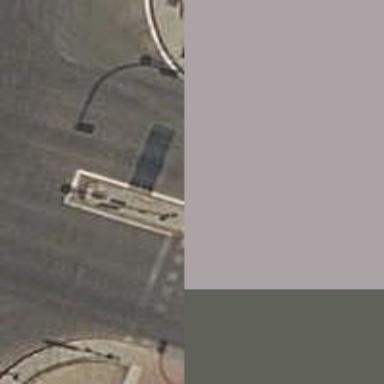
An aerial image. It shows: Road crossing with traffic signals.